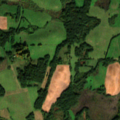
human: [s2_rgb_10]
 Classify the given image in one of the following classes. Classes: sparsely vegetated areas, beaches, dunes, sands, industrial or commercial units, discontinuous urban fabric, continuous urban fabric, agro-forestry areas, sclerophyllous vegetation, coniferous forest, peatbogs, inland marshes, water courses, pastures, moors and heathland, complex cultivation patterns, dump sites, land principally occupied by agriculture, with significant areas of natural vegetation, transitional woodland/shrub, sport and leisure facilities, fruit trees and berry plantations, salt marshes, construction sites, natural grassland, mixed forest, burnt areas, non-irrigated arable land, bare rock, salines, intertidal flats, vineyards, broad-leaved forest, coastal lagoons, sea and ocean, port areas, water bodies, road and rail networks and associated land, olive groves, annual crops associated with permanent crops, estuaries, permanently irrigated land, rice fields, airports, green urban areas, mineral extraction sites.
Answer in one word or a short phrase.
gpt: non-irrigated arable land, pastures, land principally occupied by agriculture, with significant areas of natural vegetation, broad-leaved forest